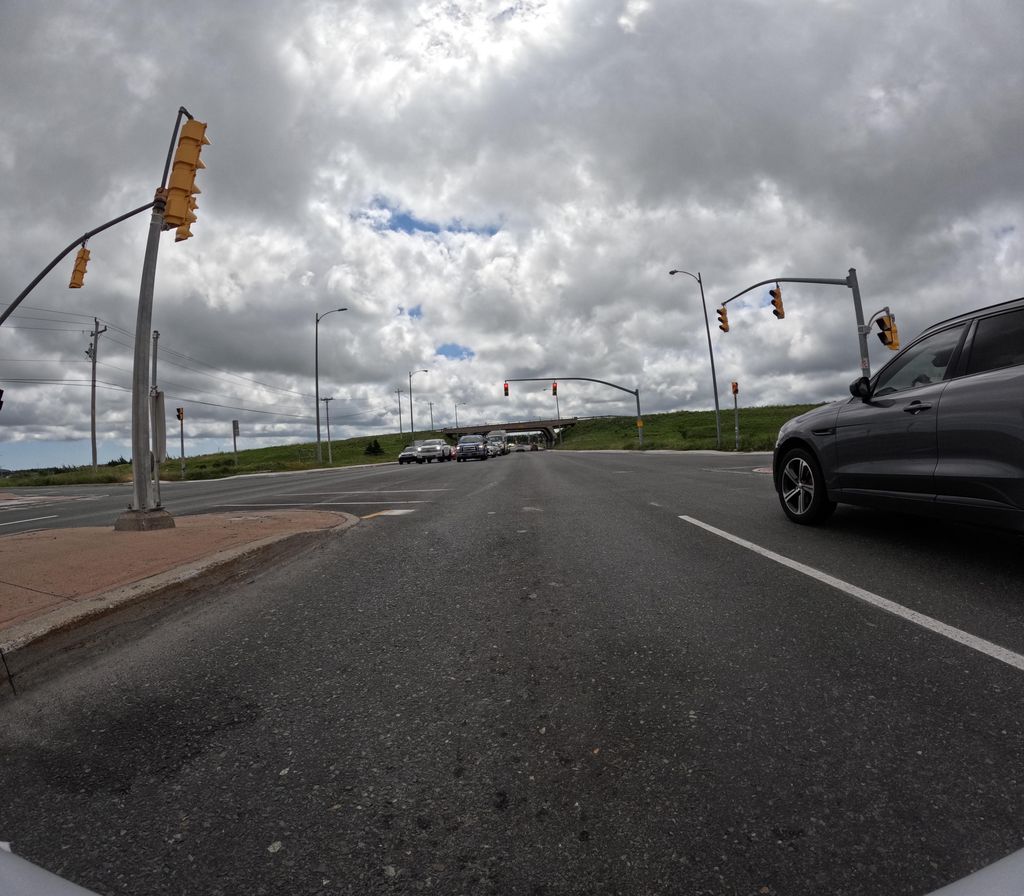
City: st_johns